Aerial crown-view tile of a tropical tree (Barro Colorado Island, Panama), acquired 20240716:
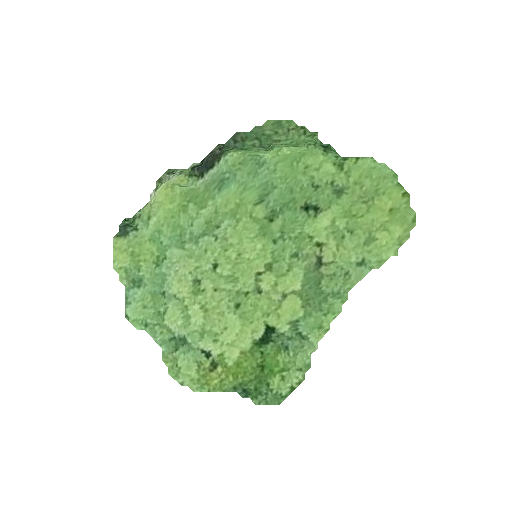
Species: Tabebuia rosea
GBIF accepted scientific name: Tabebuia rosea
Crown area: 85.644 m²